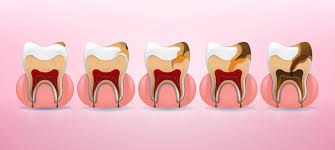
Condition: Caries